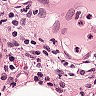
Metastatic tissue present: no